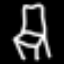
Label: chair